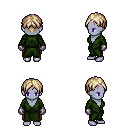
a pixel art fantasy rpg character, female body template, dark elf, purple skin, green robe, red pants, white blonde parted hairstyle, metal gloves, four views (front, back, left, right), 2x2 character sprite sheet, small pixel art, hard edges, no anti-aliasing